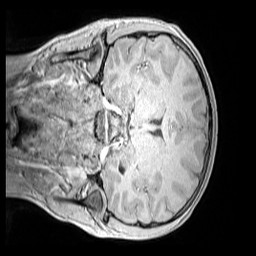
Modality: MP2RAGE
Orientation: coronal
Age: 13
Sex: male
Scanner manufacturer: siemens
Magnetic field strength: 3 T
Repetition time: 4 s
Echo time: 0.00299 s